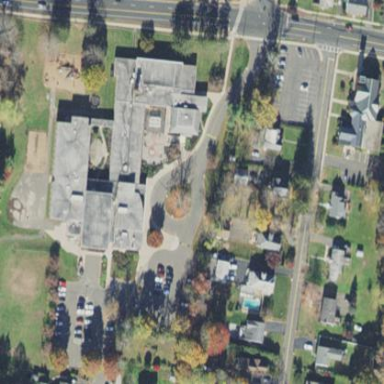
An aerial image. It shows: School.